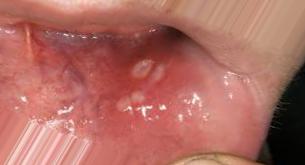
Condition: Mouth Ulcer